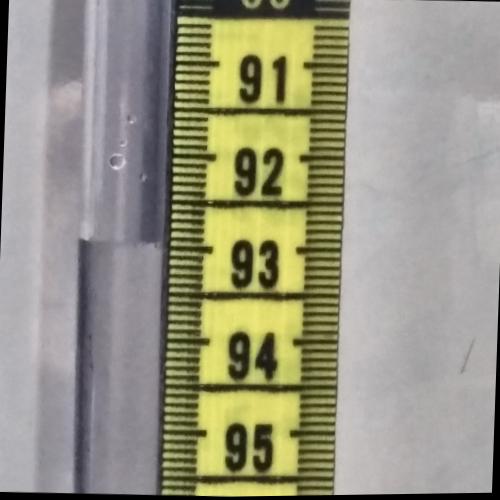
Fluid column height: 92.9 cm